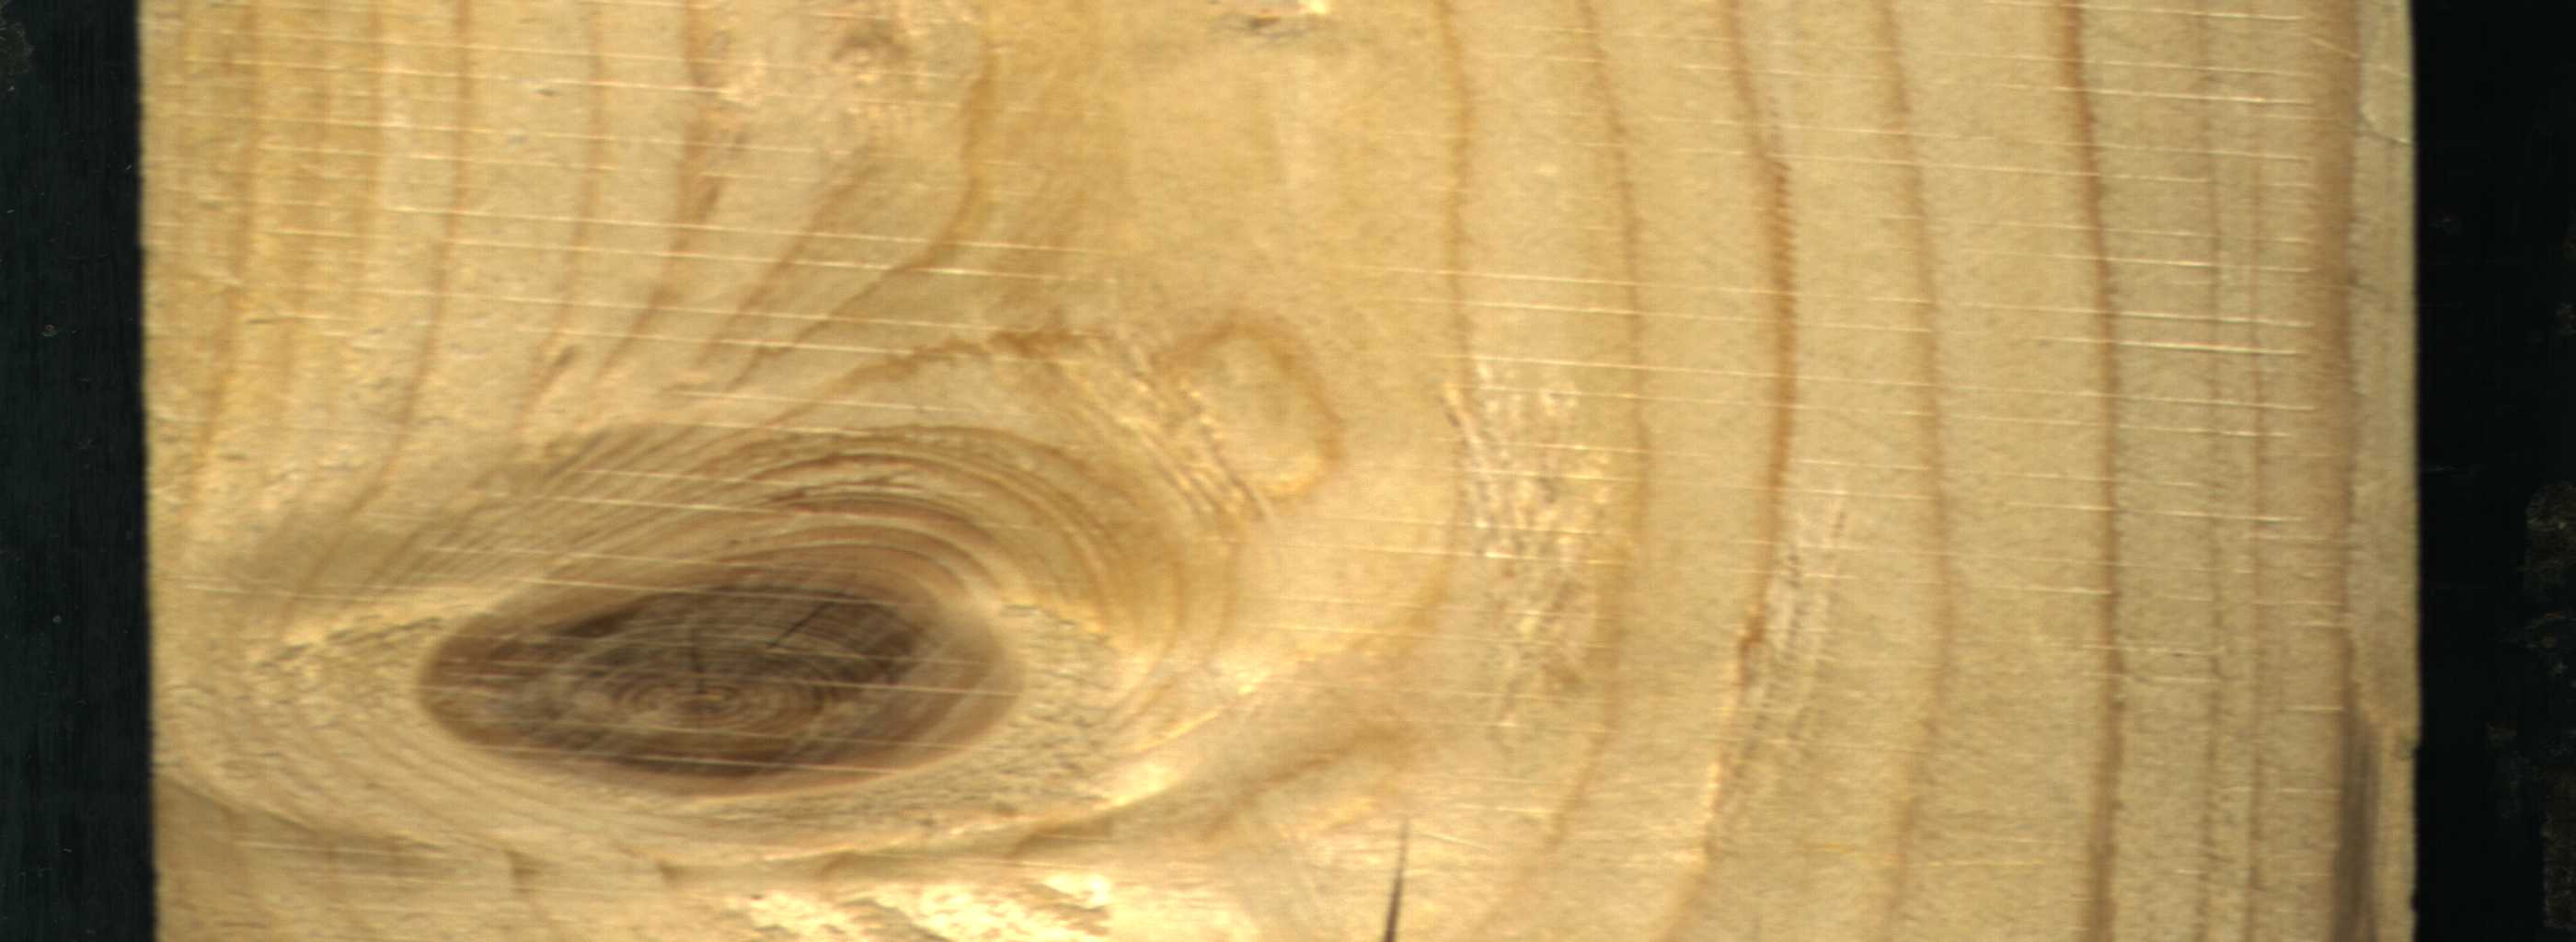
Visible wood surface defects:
Crack
Live_Knot